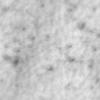
Label: no_change